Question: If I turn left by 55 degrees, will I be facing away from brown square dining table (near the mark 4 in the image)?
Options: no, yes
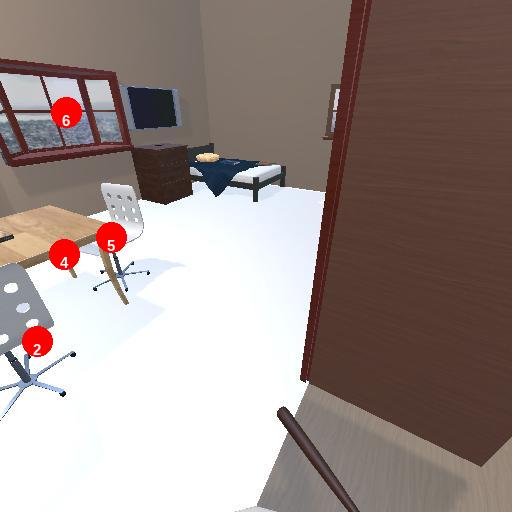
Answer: no